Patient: sex F, age 47
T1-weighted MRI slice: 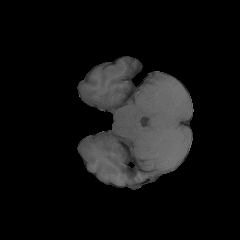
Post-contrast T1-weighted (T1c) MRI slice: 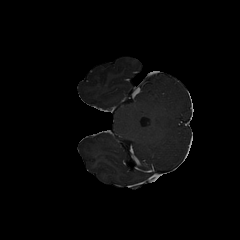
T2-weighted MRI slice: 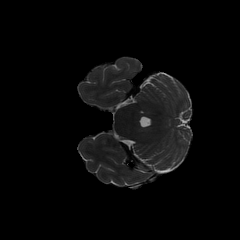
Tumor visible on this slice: no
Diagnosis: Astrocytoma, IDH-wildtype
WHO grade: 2